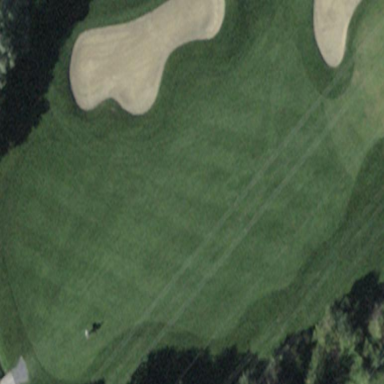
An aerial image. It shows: Grassy area designated as golf fairway.